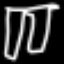
Label: pants